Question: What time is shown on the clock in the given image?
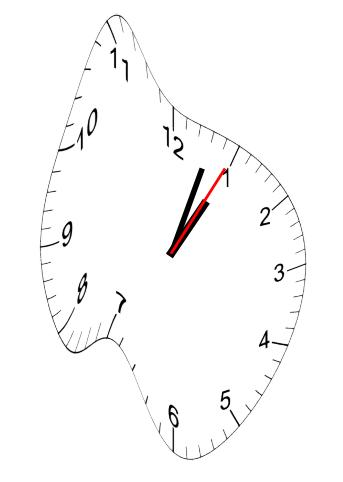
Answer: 01:03:05